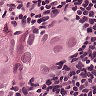
Metastatic tissue present: yes